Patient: sex M, age 57
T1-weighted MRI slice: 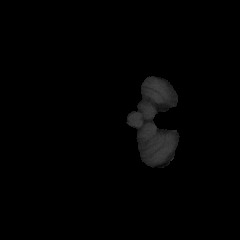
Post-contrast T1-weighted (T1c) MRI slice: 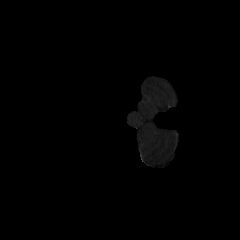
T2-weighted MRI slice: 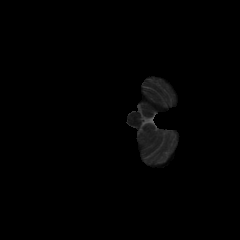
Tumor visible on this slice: no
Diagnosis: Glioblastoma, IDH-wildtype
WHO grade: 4